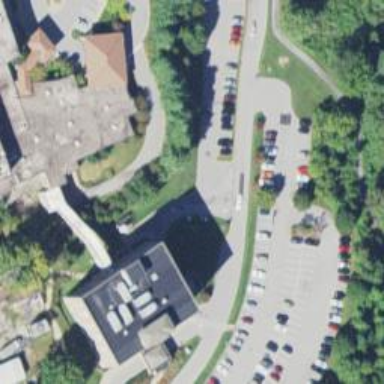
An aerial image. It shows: Part of hospital building.